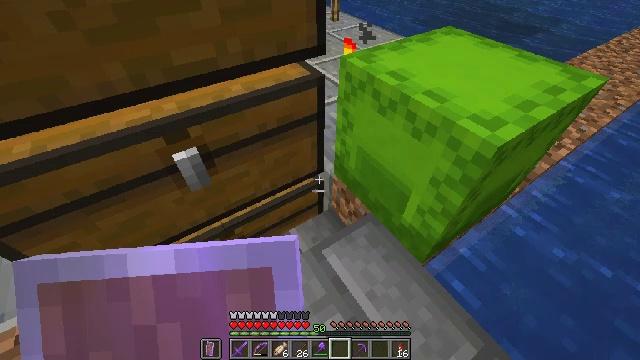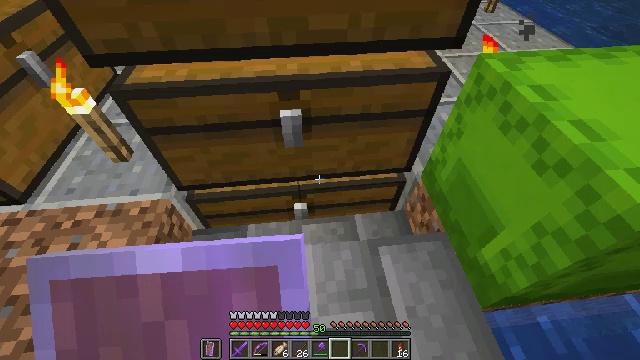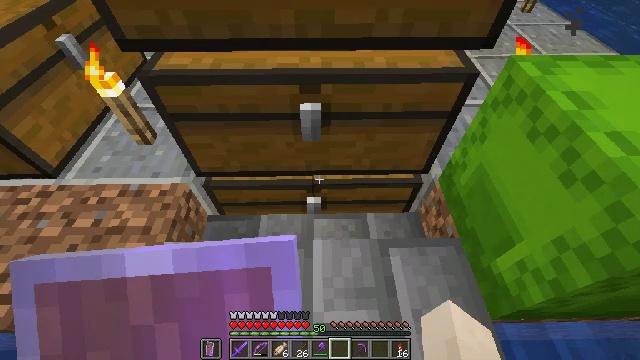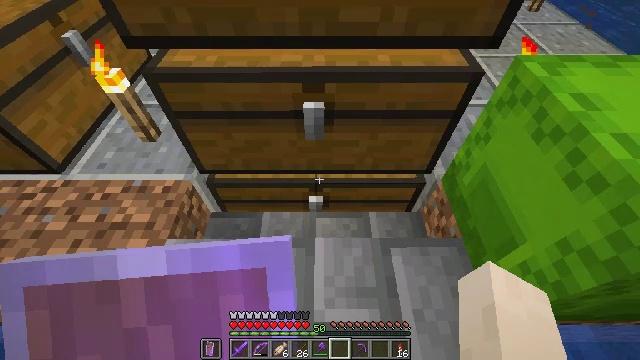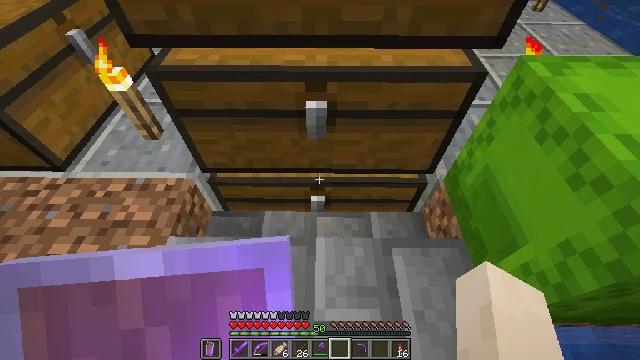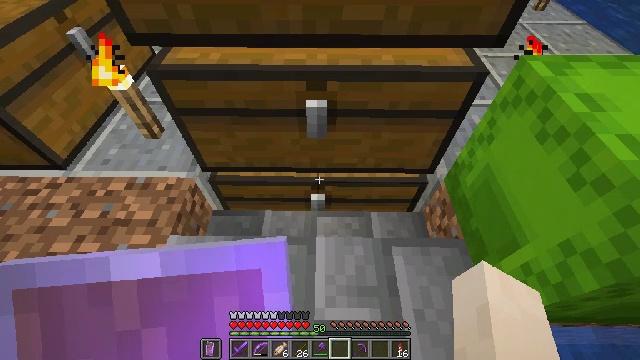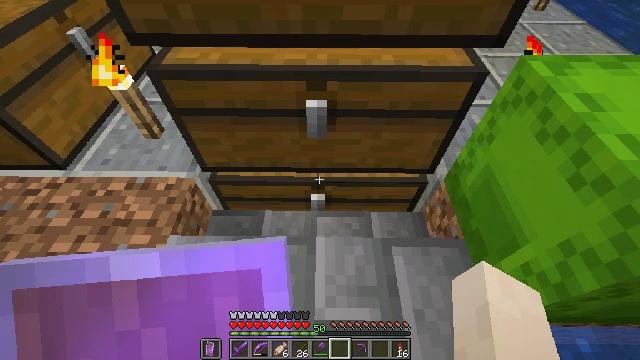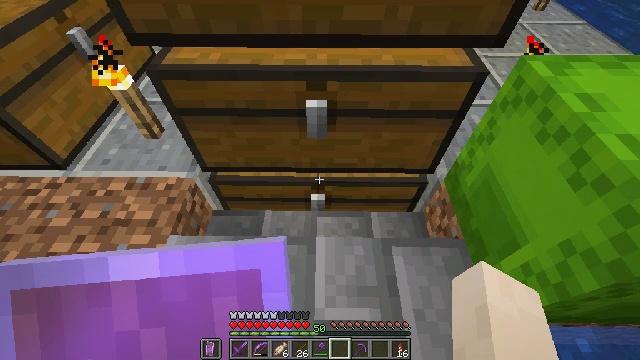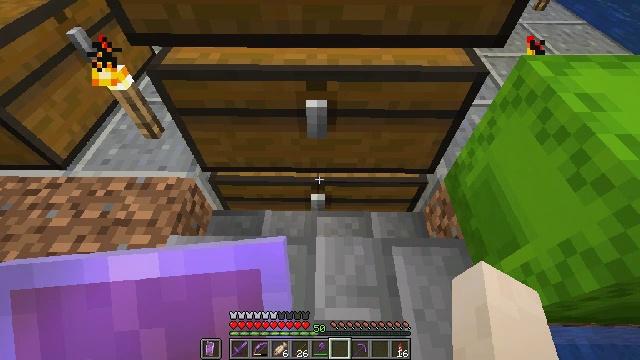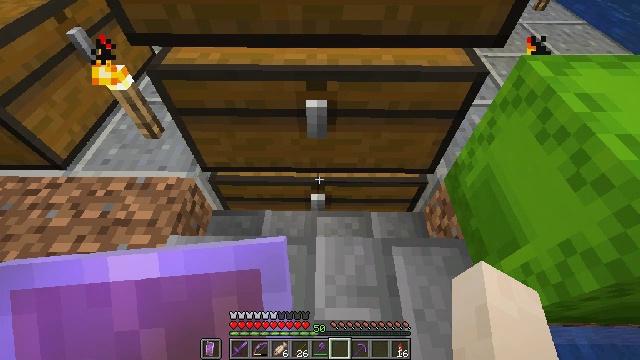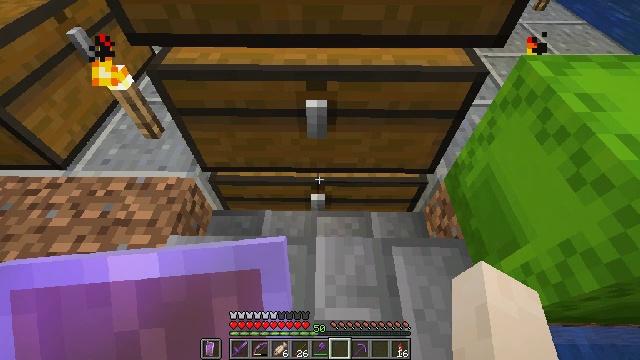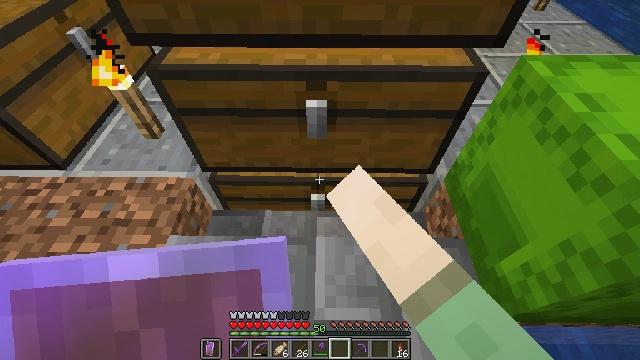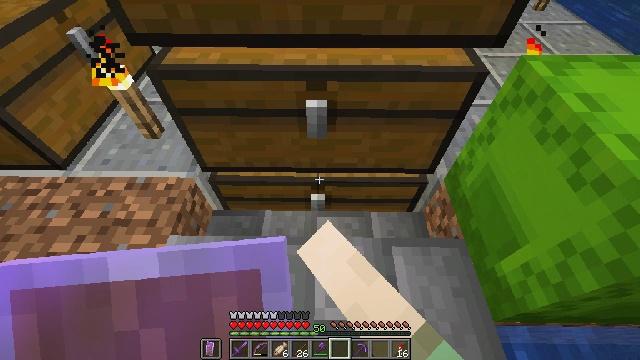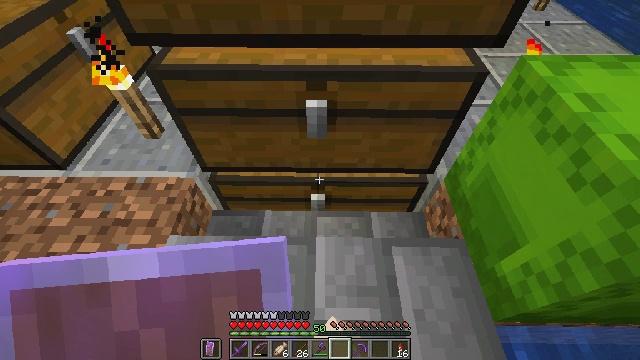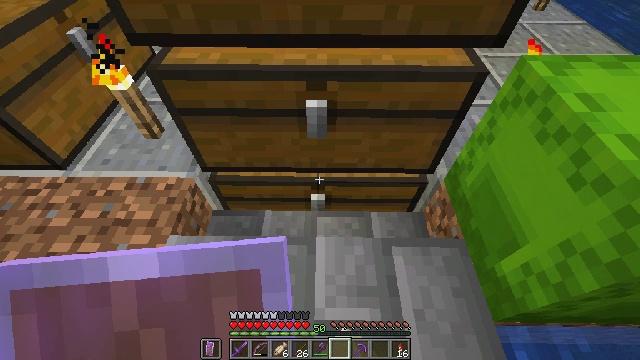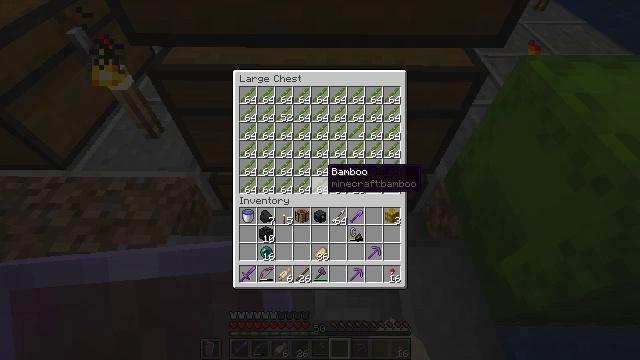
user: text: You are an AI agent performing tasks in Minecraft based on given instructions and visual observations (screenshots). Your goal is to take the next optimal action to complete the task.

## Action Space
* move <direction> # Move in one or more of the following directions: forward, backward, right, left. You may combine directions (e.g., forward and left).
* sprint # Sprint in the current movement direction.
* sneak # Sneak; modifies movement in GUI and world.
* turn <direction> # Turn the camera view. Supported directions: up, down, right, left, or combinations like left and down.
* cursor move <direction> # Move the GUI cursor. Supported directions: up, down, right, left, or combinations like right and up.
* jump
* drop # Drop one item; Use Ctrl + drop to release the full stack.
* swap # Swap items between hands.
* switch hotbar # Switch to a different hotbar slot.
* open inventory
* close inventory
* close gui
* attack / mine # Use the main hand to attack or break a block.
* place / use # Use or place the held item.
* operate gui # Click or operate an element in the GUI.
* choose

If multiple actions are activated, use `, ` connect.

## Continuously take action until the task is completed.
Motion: motion action
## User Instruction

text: Smash the lime shulker box to carry it in your inventory.
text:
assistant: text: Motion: turn left and down
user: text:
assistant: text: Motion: turn left and down
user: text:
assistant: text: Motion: no_op
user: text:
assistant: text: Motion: no_op
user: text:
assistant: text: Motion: no_op
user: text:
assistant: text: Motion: no_op
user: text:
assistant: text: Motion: no_op
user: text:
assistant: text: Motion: no_op
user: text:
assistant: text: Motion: no_op
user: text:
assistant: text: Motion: use / place
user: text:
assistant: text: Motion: use / place
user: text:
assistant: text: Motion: use / place
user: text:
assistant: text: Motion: no_op
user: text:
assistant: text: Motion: no_op
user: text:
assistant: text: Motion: no_op
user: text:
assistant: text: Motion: no_op
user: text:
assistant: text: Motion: no_op
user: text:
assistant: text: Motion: no_op
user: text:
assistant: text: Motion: no_op
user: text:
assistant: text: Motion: no_op
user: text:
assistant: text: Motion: no_op
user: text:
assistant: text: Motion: no_op
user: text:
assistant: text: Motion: no_op
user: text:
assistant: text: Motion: no_op
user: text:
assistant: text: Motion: no_op
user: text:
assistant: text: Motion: no_op
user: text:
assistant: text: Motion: no_op
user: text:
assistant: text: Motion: attack / mine
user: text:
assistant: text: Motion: attack / mine
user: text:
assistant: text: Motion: attack / mine